Question: I would like to add custom key (red dott on image) for decimal numbers, how can I do that?

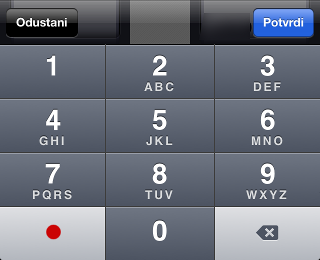
Answer: Solved. I only have to select Keyboard: "Decimal pad" like on screenshot.